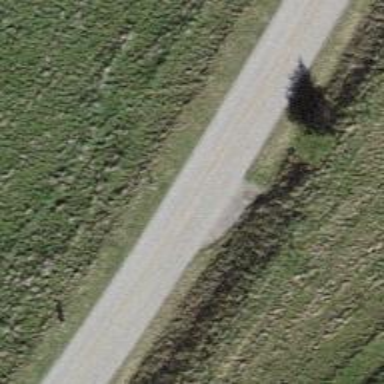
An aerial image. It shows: Well-maintained track road of grade 1.